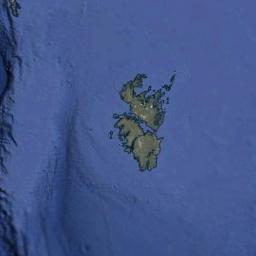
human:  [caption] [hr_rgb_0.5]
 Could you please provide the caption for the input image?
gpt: The island looks desolate .

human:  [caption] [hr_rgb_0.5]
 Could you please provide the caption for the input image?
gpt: The archipelagoes surrounded by light blue waters .

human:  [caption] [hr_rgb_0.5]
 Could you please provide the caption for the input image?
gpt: Irregularly shaped yellow-brown island surrounded by blue sea water .

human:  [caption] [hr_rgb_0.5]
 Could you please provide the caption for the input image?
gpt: The land on the island is rough .

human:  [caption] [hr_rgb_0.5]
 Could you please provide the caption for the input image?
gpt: The green island is on a blue sea .